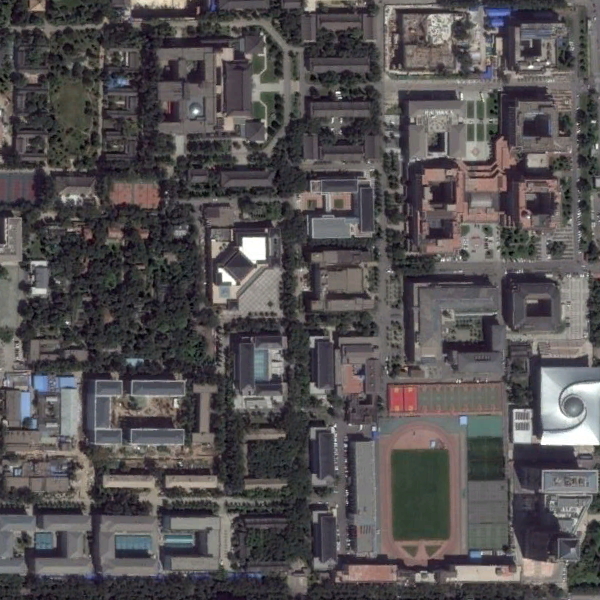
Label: School